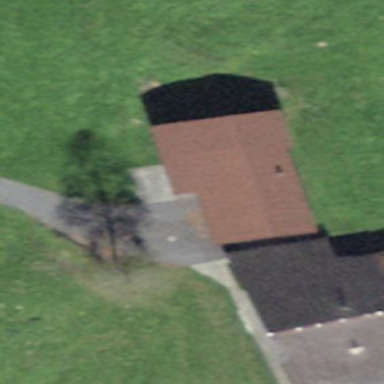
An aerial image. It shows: Rural barn.